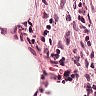
Metastatic tissue present: no